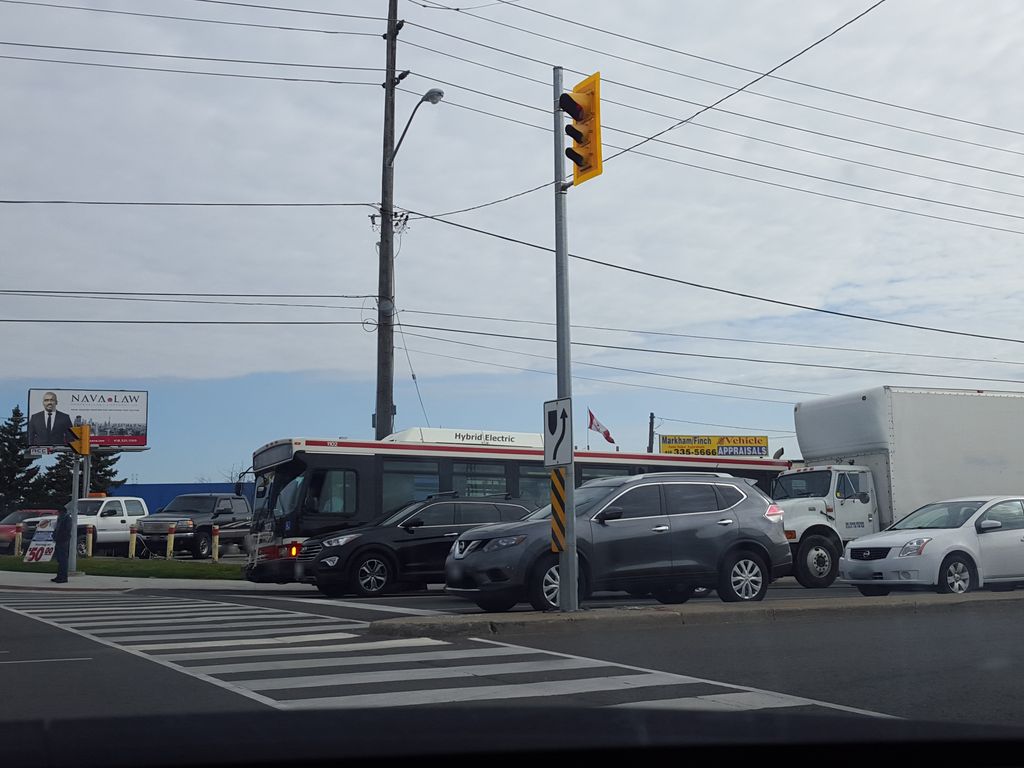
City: toronto